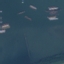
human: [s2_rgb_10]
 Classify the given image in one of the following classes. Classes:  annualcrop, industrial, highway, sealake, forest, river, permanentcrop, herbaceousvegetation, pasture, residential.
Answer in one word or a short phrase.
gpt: SeaLake